Question: I am trying to use <URL> and I place the below code in 'Form_Load' event:
'''
private void Form1_Load(object sender, EventArgs e)
{
// Initialize map:
gmap.MapProvider = GMap.NET.MapProviders.BingMapProvider.Instance;
GMap.NET.GMaps.Instance.Mode = GMap.NET.AccessMode.ServerOnly;
gmap.SetCurrentPositionByKeywords("Maputo, Mozambique");
}
'''
But no map is shown when I run my app, all what is shown is as below image:

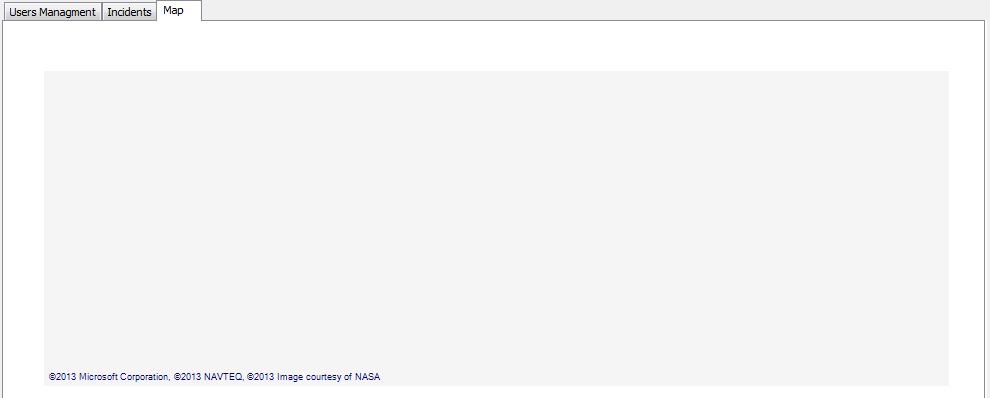
Answer: I was able to solve this problem and show the map by using the Zoom properties.
'''
gmap.MapProvider = GMap.NET.MapProviders.BingMapProvider.Instance;
GMap.NET.GMaps.Instance.Mode = GMap.NET.AccessMode.ServerOnly;
gmap.SetCurrentPositionByKeywords("Maputo, Mozambique");
gmap.MinZoom = 1;
gmap.MaxZoom = 17;
gmap.Zoom = 5;
'''